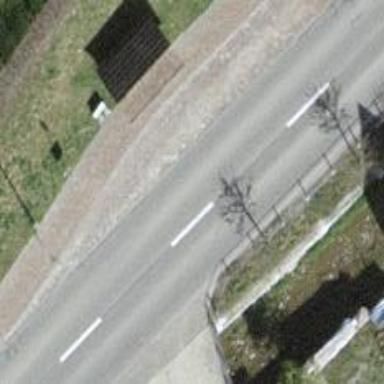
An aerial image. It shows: Bus stop equipped with public transport stop position.